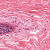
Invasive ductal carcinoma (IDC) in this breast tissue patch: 0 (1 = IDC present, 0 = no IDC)